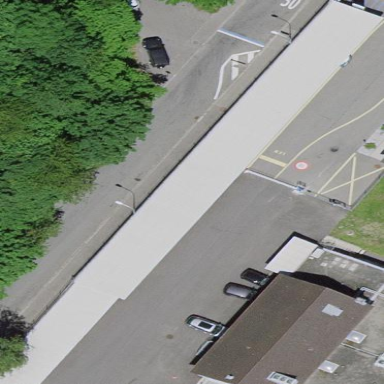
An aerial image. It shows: View of roof of building.